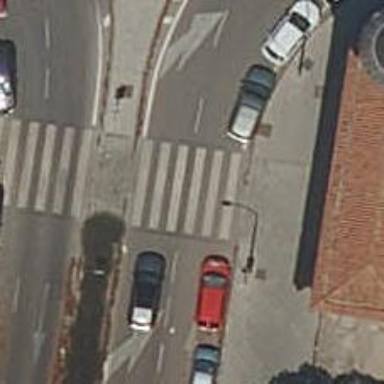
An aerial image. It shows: Uncontrolled zebra crossing on the road.